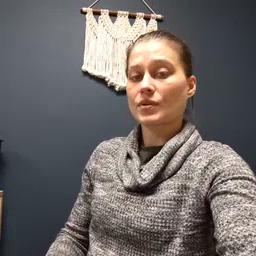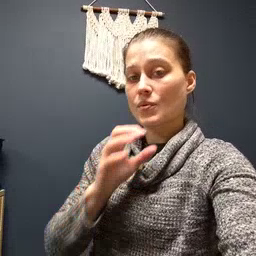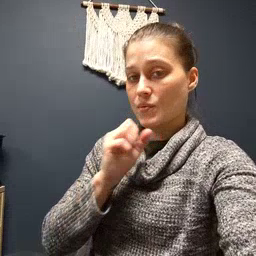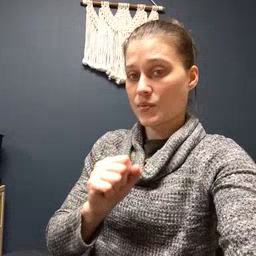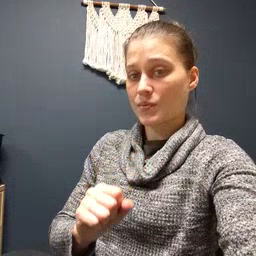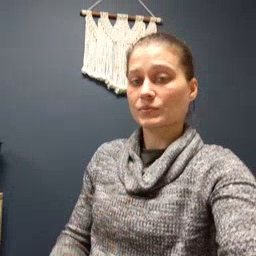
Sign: old